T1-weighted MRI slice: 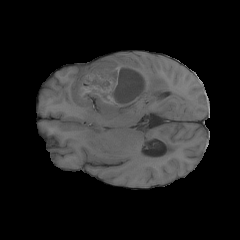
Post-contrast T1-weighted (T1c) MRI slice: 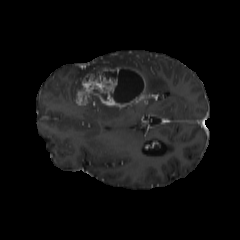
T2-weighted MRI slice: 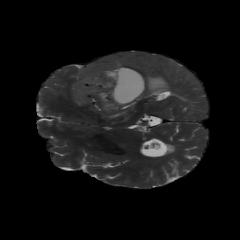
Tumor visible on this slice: yes